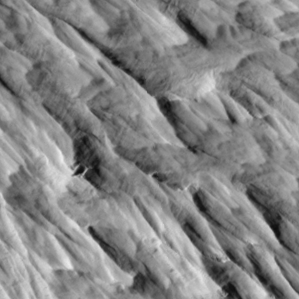
Label: non_frost